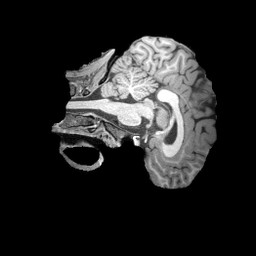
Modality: T1w
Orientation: sagittal
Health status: healthy